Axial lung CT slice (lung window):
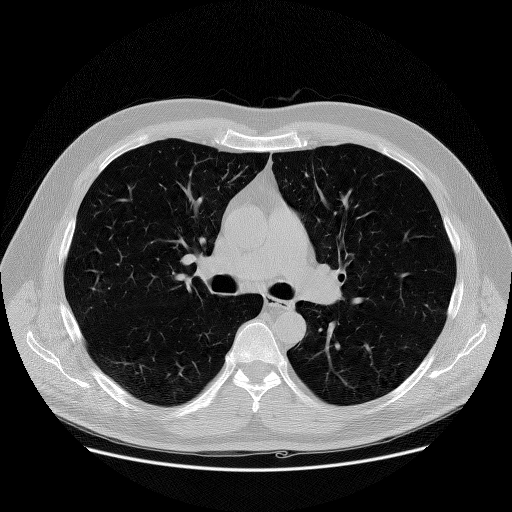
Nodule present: no